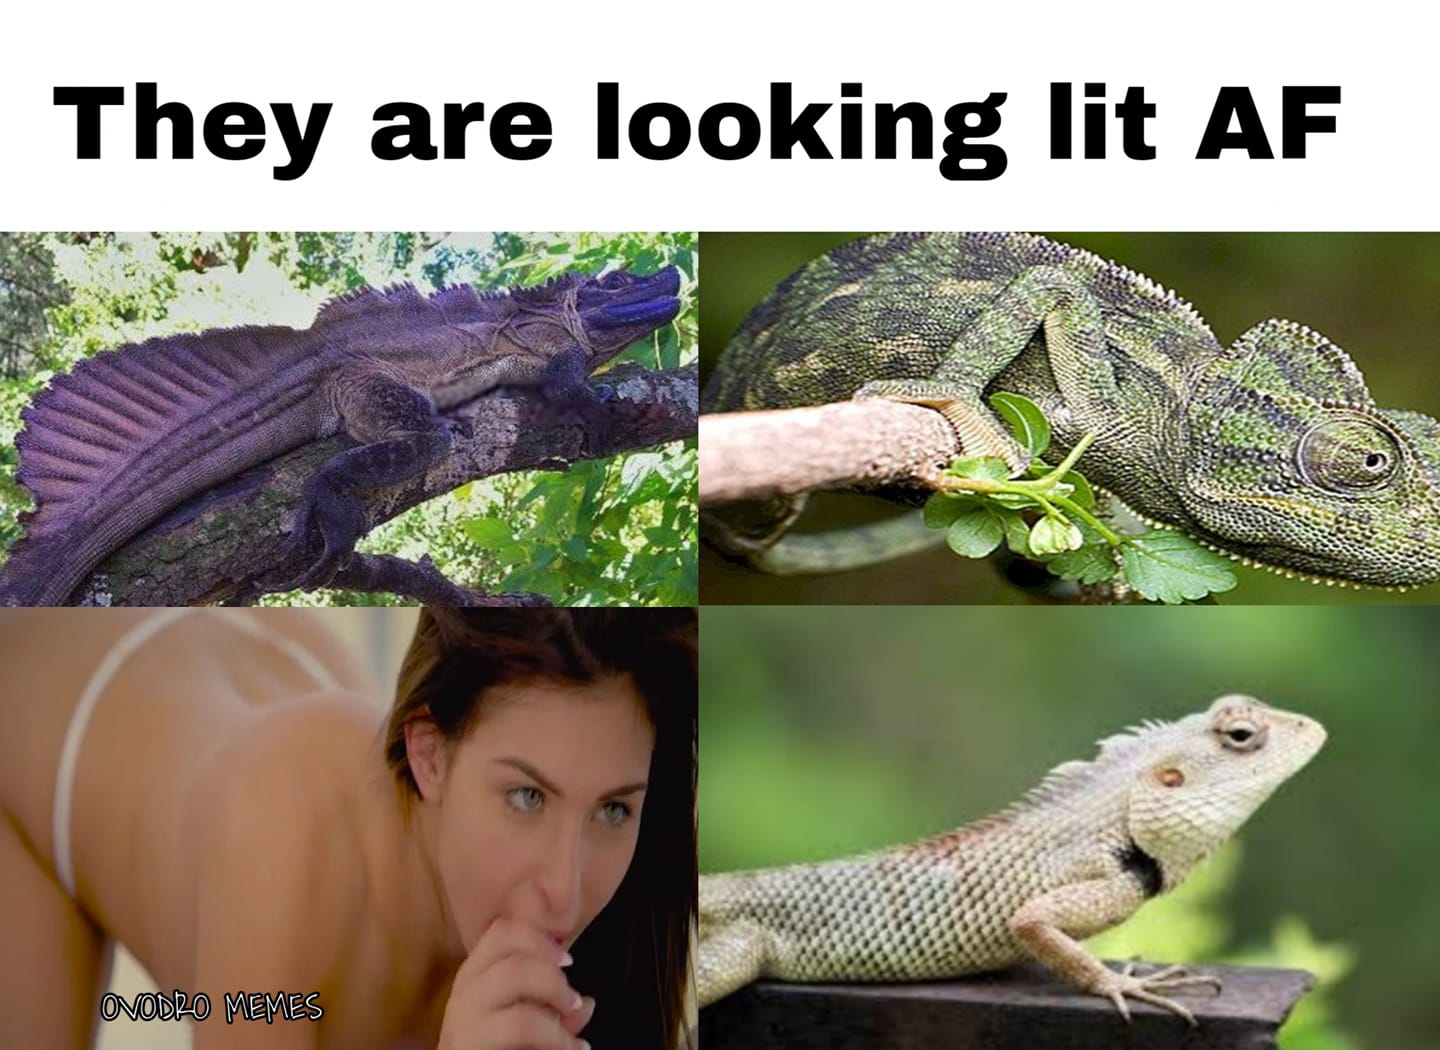
Caption: They are looking lit AF
Label: hate